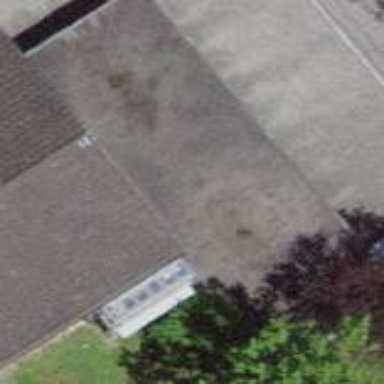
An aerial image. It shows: Building part with flat roof.